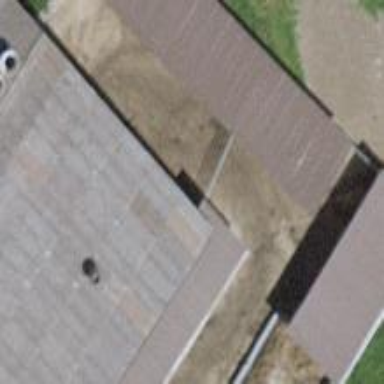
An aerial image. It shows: View of roof of building.